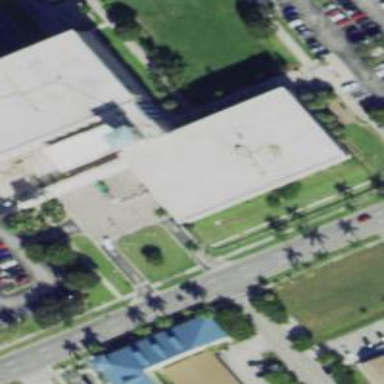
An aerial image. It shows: Civic building.